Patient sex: F
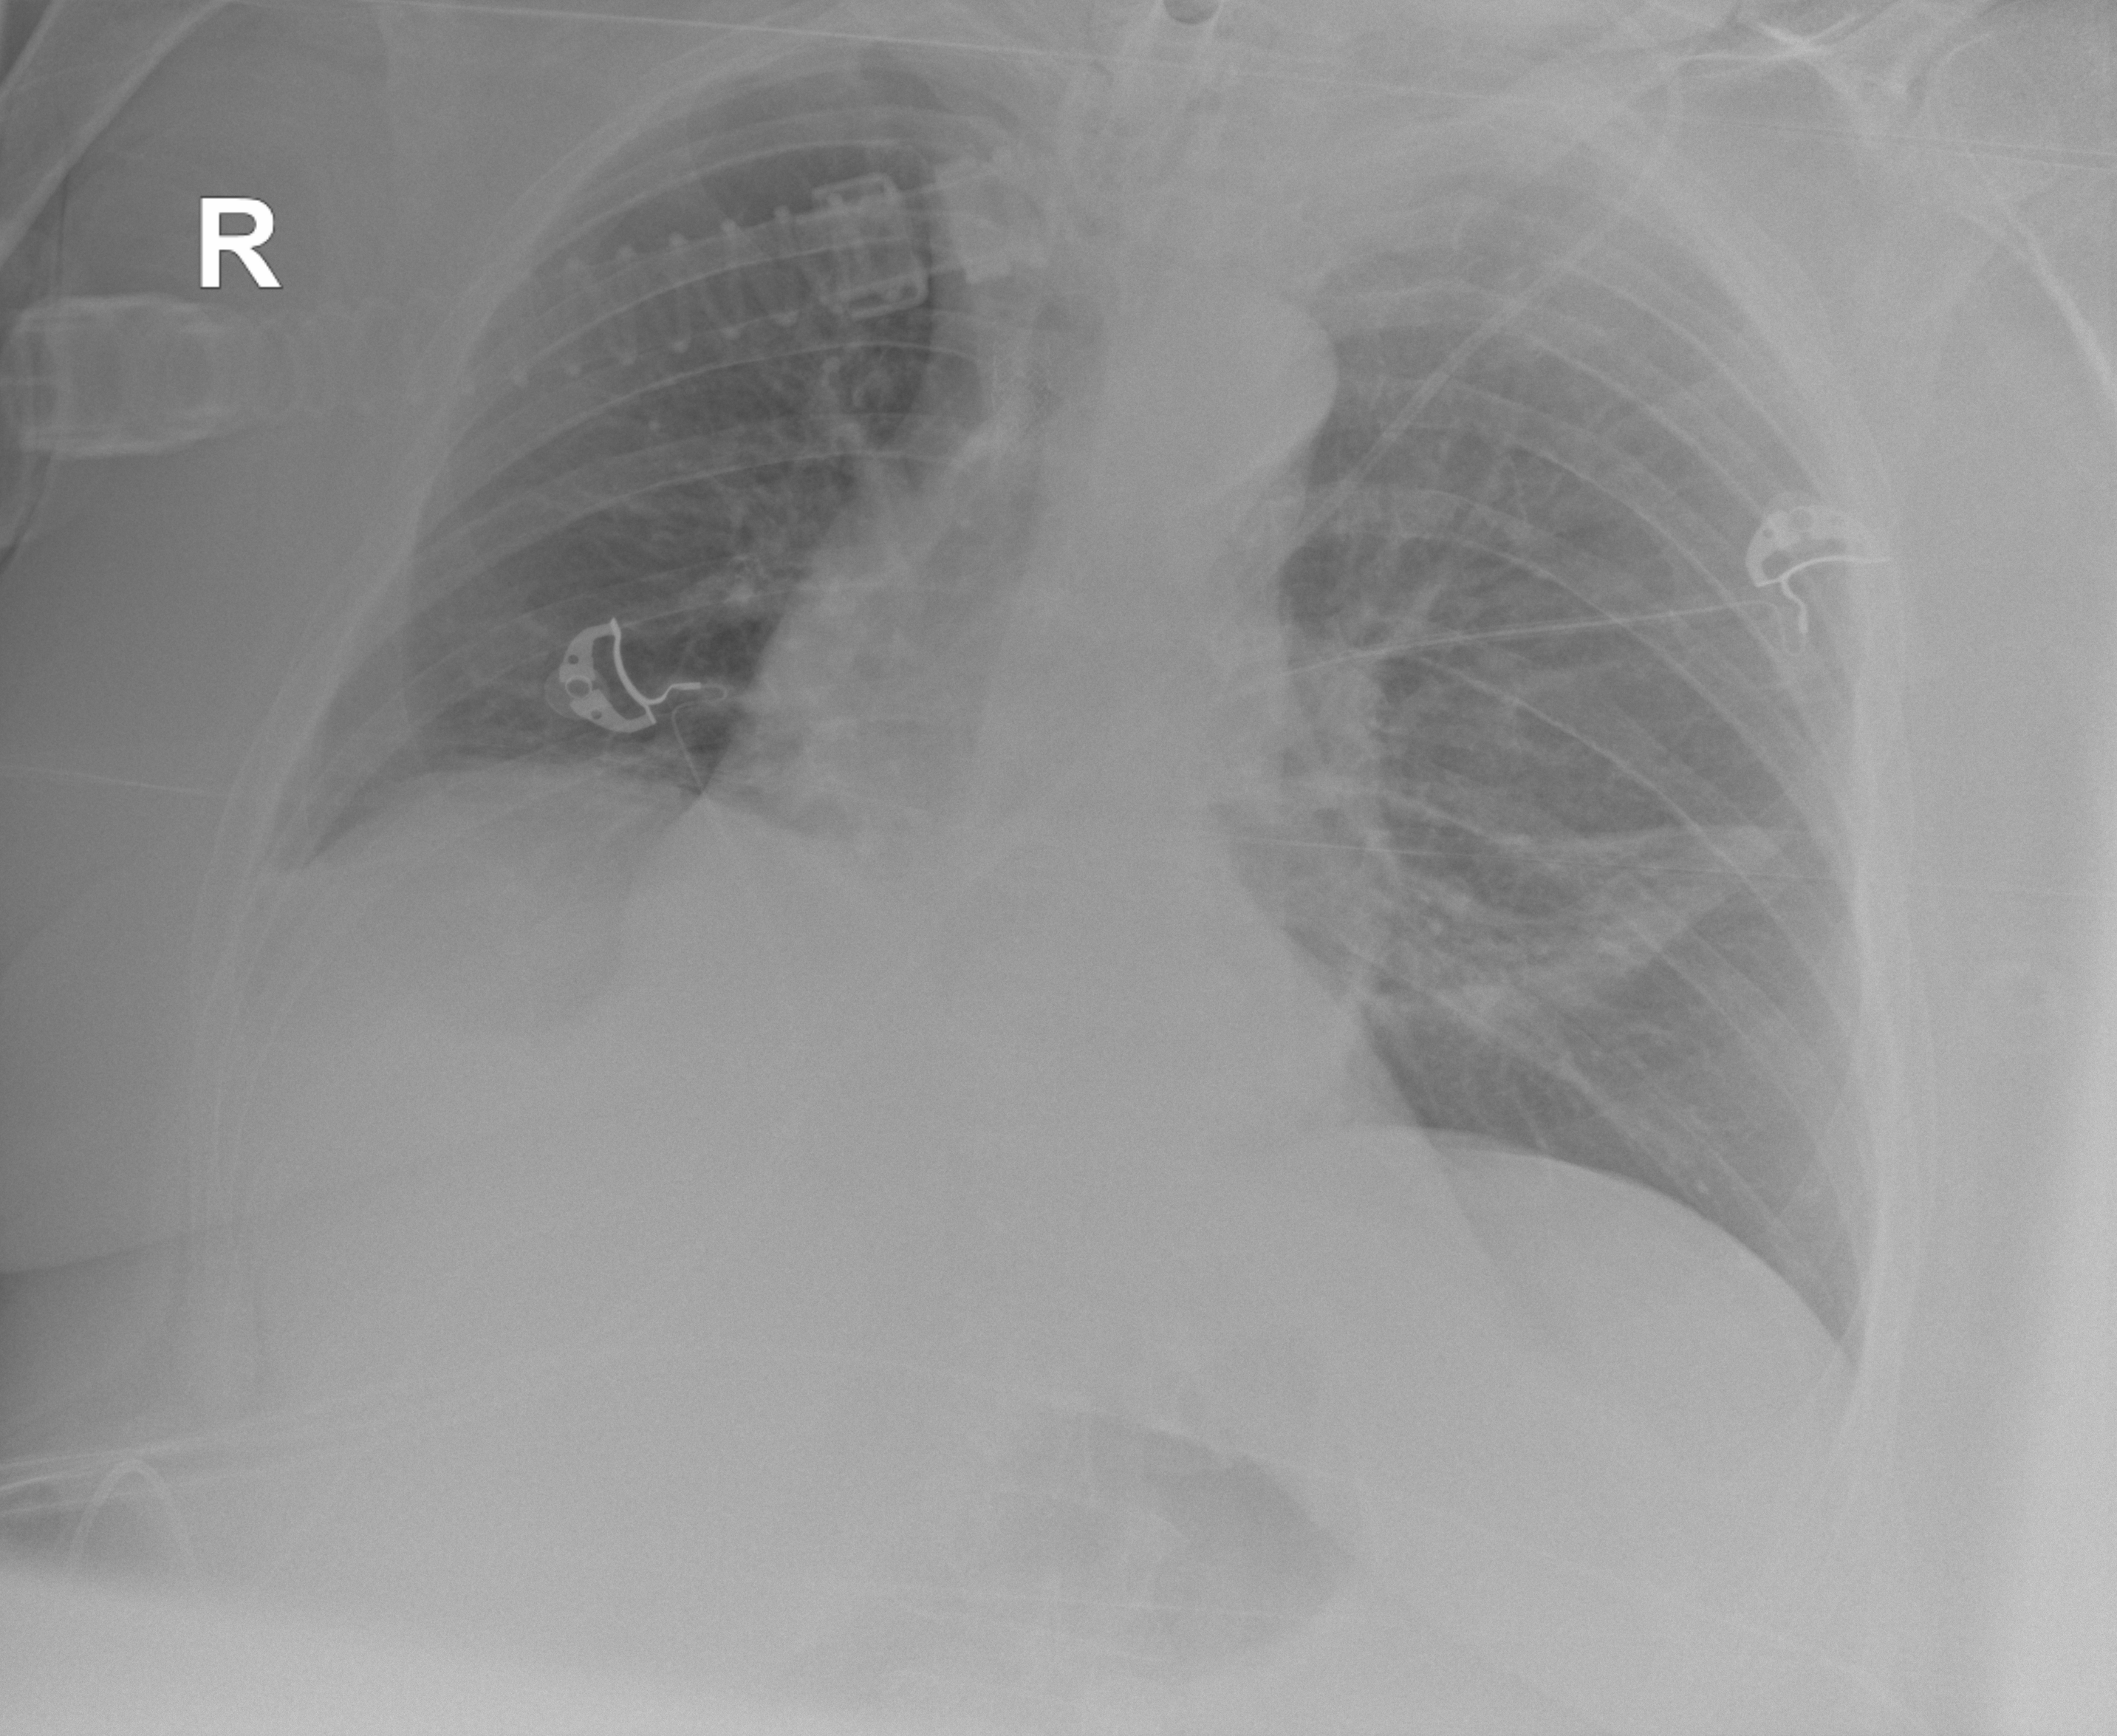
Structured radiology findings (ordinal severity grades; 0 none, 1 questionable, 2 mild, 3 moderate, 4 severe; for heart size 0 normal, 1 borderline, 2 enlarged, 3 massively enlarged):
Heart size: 2
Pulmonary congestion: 2
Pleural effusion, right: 2
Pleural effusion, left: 0
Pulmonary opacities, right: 0
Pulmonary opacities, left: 0
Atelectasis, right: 2
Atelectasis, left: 2